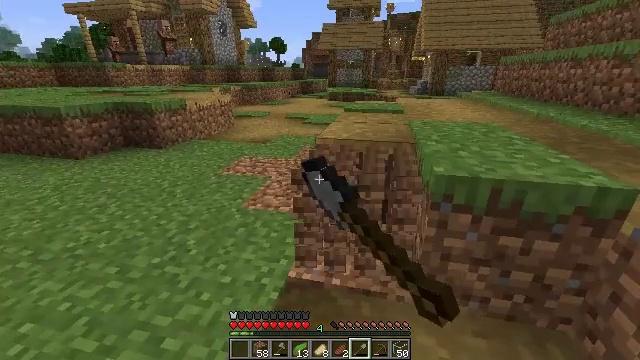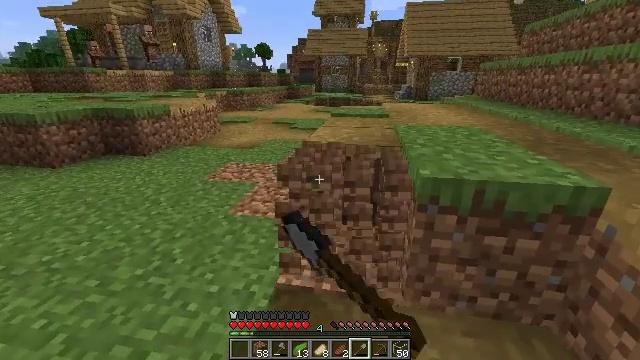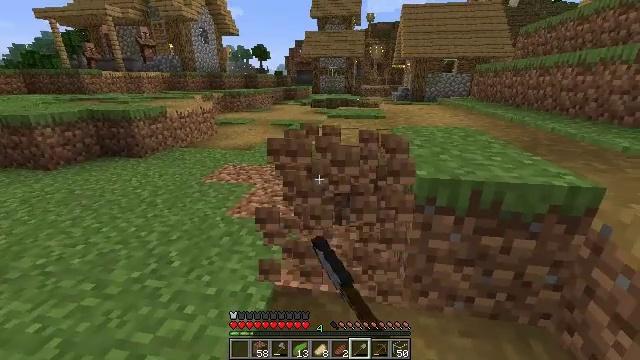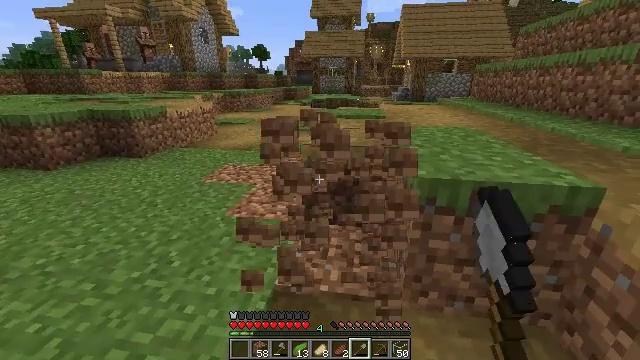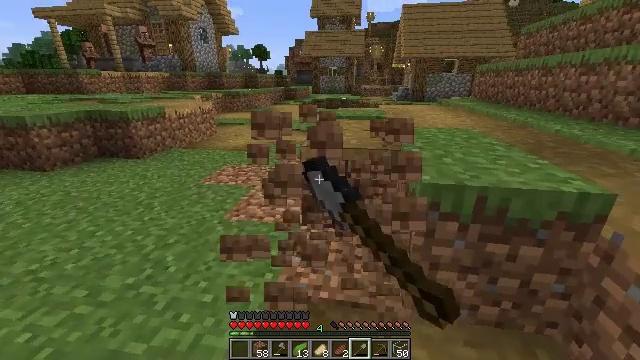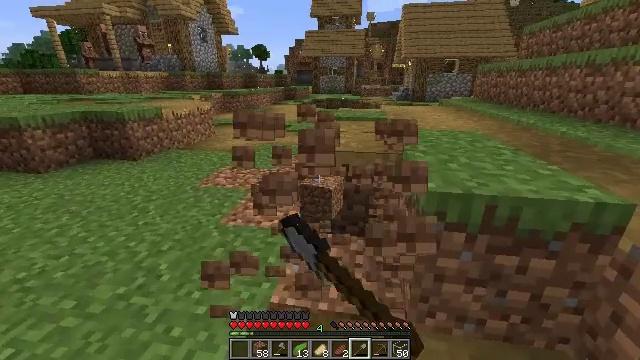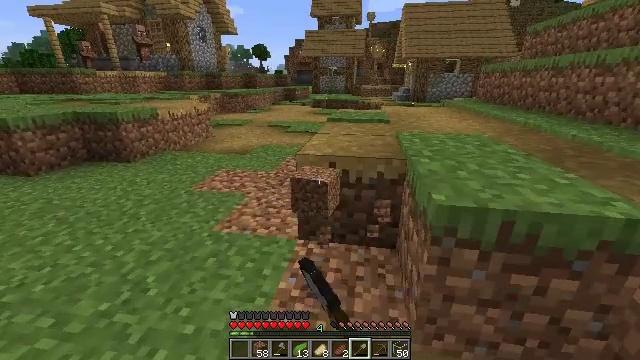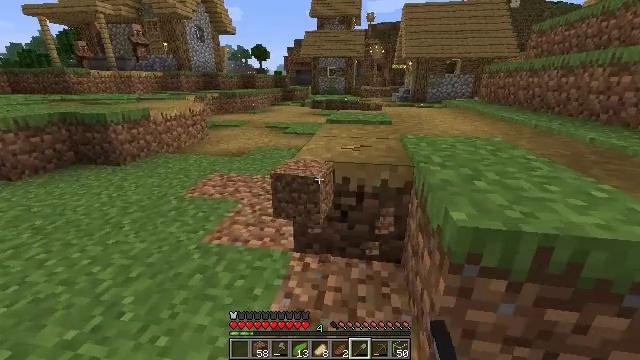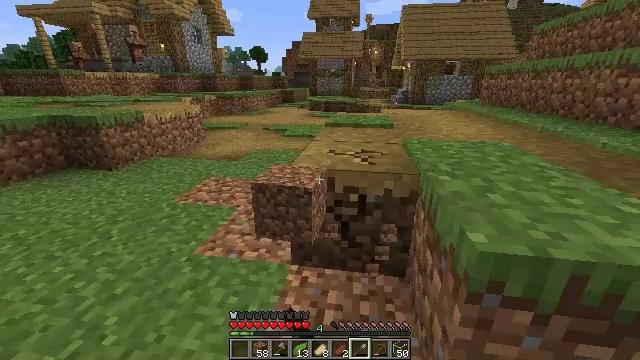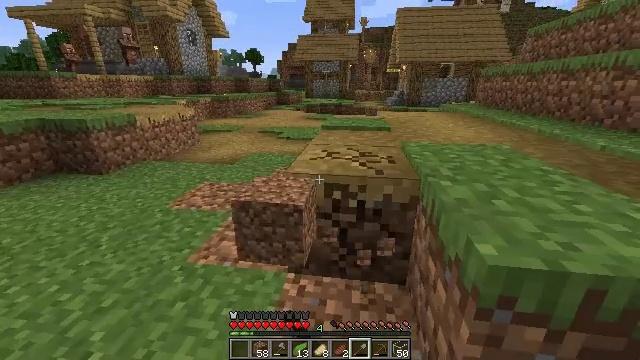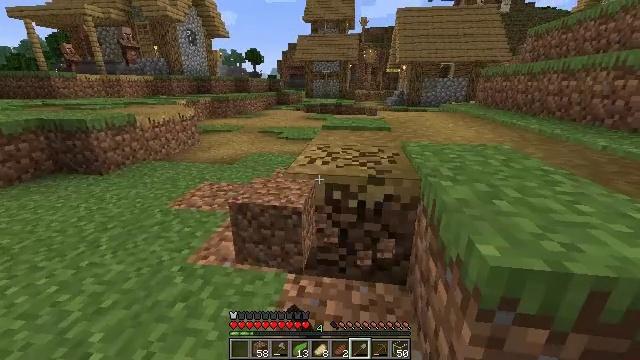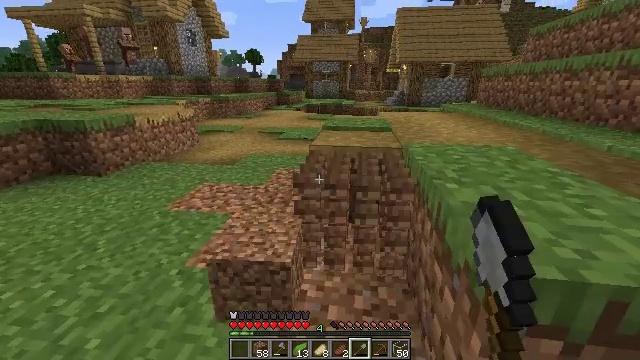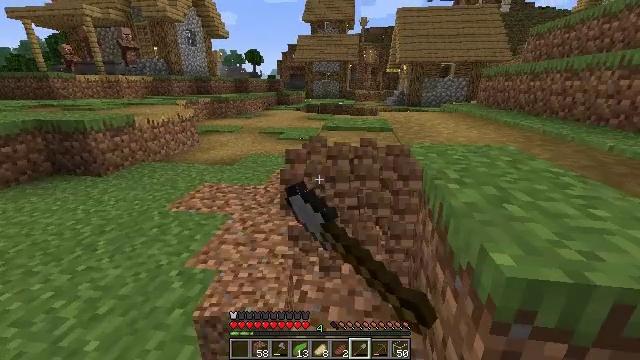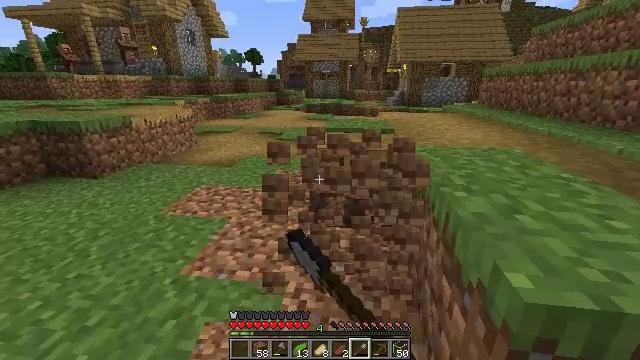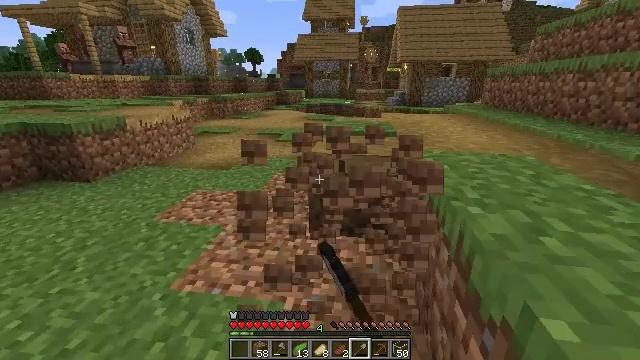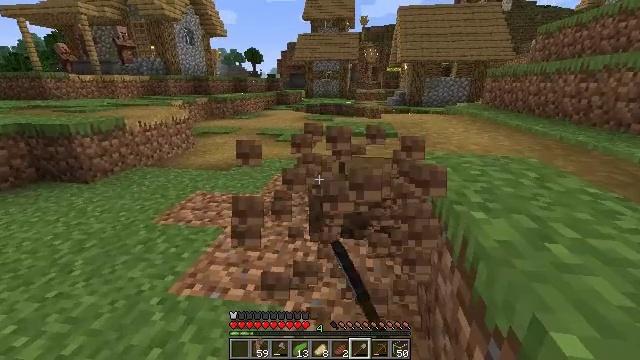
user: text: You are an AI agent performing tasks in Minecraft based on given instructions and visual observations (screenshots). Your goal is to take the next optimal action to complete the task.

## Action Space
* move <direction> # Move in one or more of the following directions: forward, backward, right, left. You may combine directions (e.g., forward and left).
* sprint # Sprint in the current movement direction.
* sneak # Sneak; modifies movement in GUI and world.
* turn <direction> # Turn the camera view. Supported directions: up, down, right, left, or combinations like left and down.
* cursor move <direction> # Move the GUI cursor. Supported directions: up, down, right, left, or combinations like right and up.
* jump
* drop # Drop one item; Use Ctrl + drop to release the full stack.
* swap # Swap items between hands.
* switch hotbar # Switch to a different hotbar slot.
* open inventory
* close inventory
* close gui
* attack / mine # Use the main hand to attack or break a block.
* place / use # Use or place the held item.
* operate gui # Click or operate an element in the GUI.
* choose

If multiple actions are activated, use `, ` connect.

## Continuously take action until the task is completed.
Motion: motion action
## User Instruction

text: Break the grass path to collect materials.
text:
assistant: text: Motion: turn right and up, attack / mine
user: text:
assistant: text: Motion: attack / mine
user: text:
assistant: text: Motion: attack / mine
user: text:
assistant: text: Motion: move forward, attack / mine
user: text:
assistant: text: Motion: move forward, attack / mine
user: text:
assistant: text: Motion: move forward, attack / mine
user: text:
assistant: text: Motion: move forward, attack / mine
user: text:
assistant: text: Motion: attack / mine
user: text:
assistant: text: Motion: attack / mine
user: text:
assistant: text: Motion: attack / mine
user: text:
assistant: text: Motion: attack / mine
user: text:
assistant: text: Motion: attack / mine
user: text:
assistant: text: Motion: move forward, attack / mine
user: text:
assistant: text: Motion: move forward, attack / mine
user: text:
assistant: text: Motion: move forward, attack / mine
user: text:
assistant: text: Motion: move forward, attack / mine
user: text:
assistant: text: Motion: attack / mine
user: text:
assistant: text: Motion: attack / mine
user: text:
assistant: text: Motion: attack / mine
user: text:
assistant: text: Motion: attack / mine
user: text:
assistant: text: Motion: attack / mine
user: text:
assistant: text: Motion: attack / mine
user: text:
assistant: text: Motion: move forward, attack / mine
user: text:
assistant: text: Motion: move forward, attack / mine
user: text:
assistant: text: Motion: move forward, attack / mine
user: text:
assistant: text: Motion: move forward, attack / mine
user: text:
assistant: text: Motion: attack / mine